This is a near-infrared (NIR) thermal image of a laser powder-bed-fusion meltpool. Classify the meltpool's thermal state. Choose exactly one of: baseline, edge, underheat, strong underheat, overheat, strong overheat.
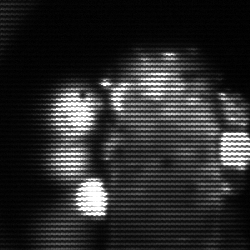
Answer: strong underheat